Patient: sex M, age 75
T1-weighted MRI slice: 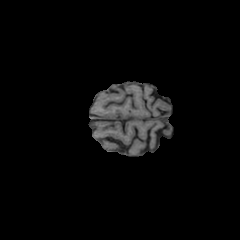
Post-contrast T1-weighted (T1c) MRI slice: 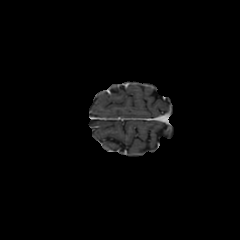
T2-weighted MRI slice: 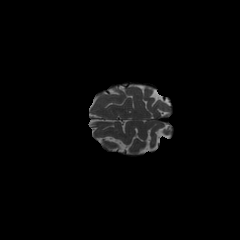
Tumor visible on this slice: no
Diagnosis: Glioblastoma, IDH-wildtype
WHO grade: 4